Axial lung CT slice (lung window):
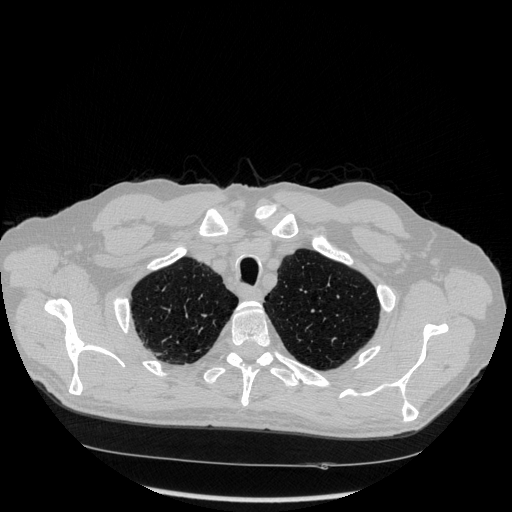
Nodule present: no